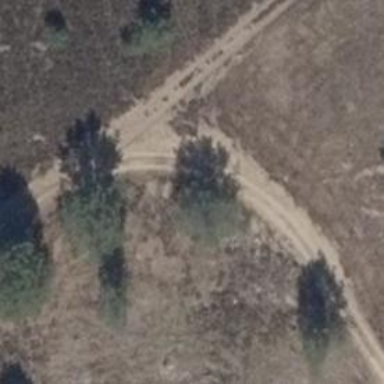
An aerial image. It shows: Sandy track with grade3 tracktype.